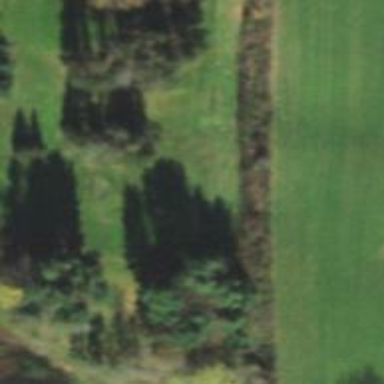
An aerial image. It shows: View of golf hole.